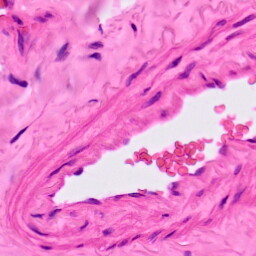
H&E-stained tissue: Lung